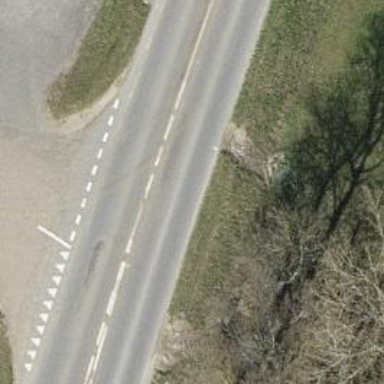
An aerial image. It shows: Tertiary road.